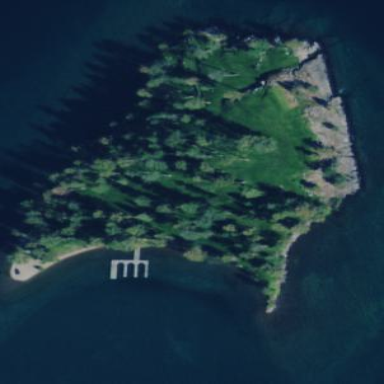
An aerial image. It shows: Island.